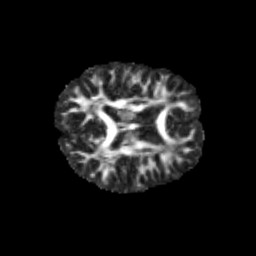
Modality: FA
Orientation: axial
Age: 12
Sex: female
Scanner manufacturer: siemens
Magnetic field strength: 3 T
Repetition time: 3.8 s
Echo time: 0.07 s